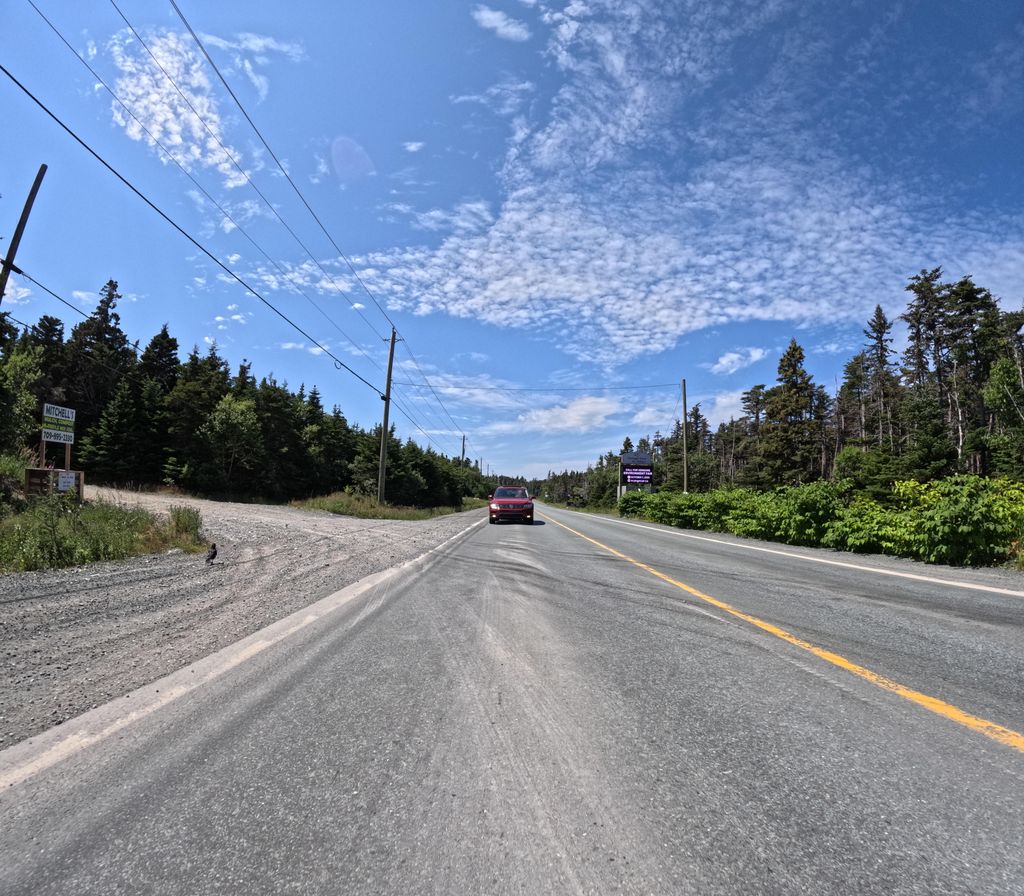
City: st_johns